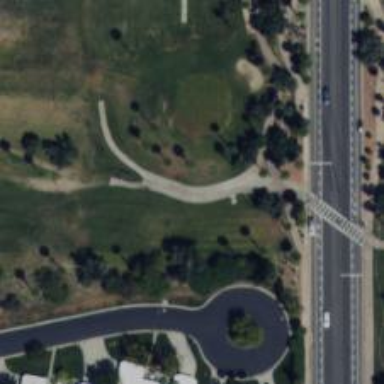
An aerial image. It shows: Path designated for golf carts.